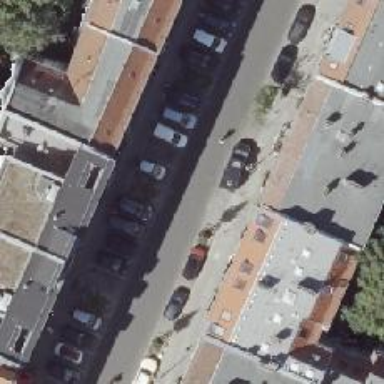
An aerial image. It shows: Residential road with asphalt surface. There are sidewalks on both sides with separate parking spaces.